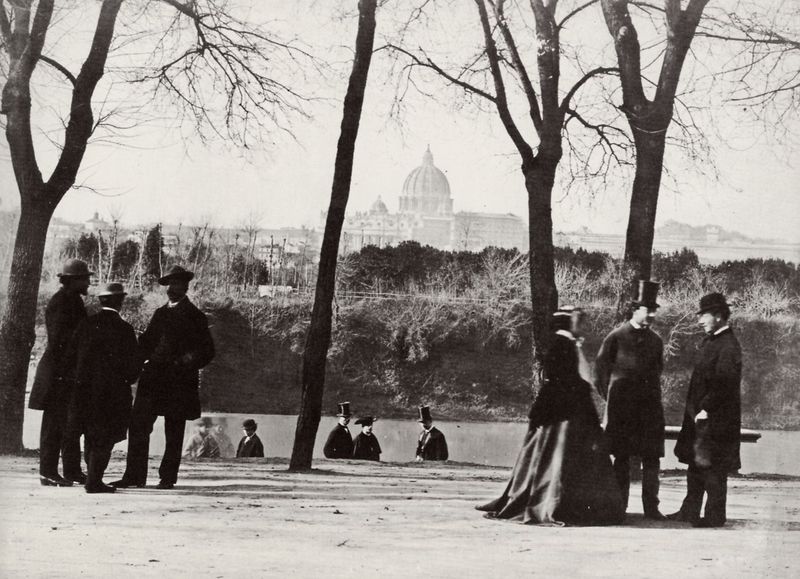
Titel: Die Passegiata di Ripetta in Rom
Künstler: Italienischer Photograph
Standort: Rom
Institution: Sammlung Piero Becchetti
Schlagwörter: baum, gruppe, himmel, mann, weiß, bäume, fluss, landschaft, menschen, see, stadt, ufer, äste, frau, grau, hut, hüte, kleid, männer, paris, schwarz, blick, dame, gras, park, schloss, weg, gesellschaft, gespräch, herren, rock, zylinder, jacke, ferne, gräser, häuser, hügel, stamm, zweige, büsche, kanal, kirche, mantel, oper, wald, unterhaltung, kahl, winter, ausflug, seine, kuppel, promenade, stämme, skyline, gruppen, foto, fotografie, stadtansicht, berlin, dom, schwarz weiß, mäntel, kathedrale, rom, sonntag, photo, gut, spaziergänger, krinoline, chateau, montmartre, reichstag, petersdom, wall, baume, washington, bowler, ausflügler, montmatre, peterskuppel, erboden, sacre ceur